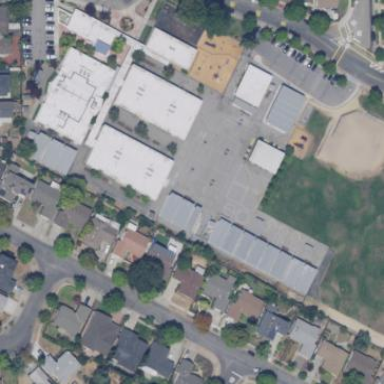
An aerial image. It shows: School.